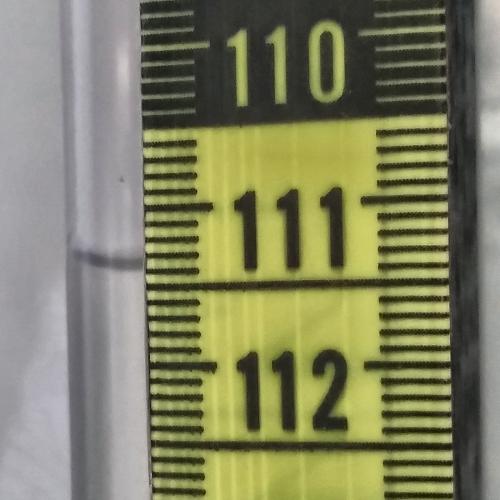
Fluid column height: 111.4 cm